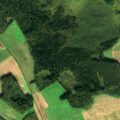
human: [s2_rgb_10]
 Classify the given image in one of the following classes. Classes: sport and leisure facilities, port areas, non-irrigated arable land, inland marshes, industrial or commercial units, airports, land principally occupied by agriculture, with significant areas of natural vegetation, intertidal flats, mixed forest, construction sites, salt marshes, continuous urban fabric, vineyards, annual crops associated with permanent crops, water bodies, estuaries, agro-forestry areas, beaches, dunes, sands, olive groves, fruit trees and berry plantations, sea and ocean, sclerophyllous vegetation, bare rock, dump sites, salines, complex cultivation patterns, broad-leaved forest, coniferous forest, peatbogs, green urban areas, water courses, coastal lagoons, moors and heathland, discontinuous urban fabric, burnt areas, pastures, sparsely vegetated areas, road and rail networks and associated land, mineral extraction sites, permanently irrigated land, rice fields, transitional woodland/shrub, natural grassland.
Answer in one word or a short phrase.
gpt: non-irrigated arable land, complex cultivation patterns, land principally occupied by agriculture, with significant areas of natural vegetation, coniferous forest, mixed forest, transitional woodland/shrub